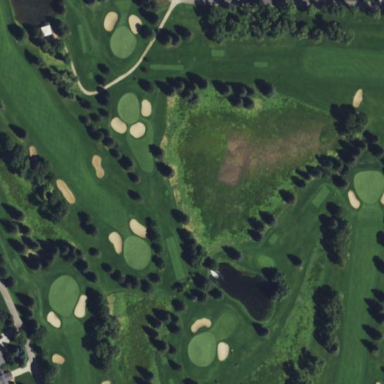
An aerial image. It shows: Area of rough grass used for golf.